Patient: sex M, age 46
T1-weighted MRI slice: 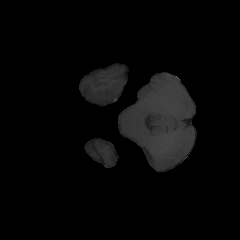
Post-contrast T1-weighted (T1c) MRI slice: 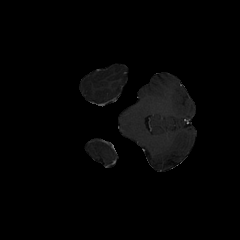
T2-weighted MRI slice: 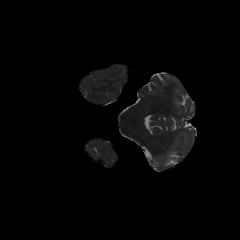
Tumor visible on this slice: no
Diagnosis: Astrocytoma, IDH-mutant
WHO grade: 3